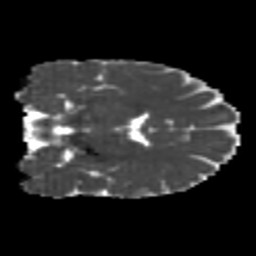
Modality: MD
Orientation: coronal
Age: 24
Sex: female
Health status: healthy
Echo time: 0.074 s